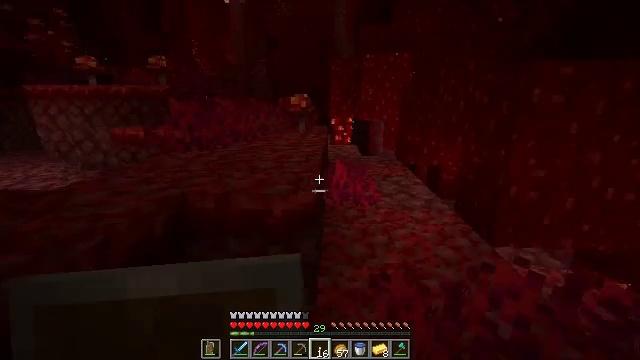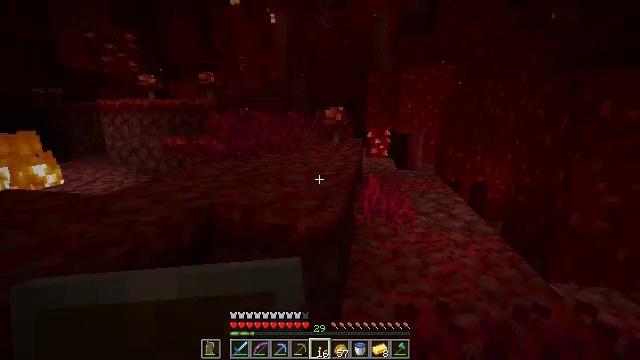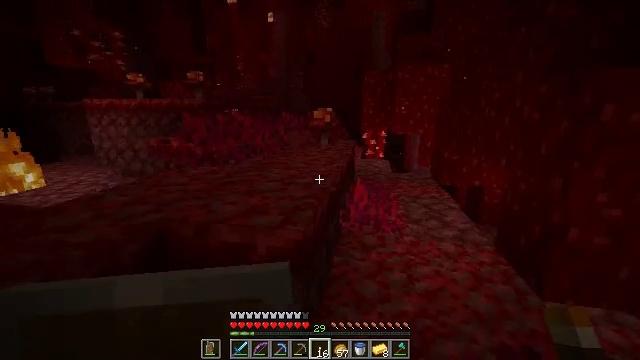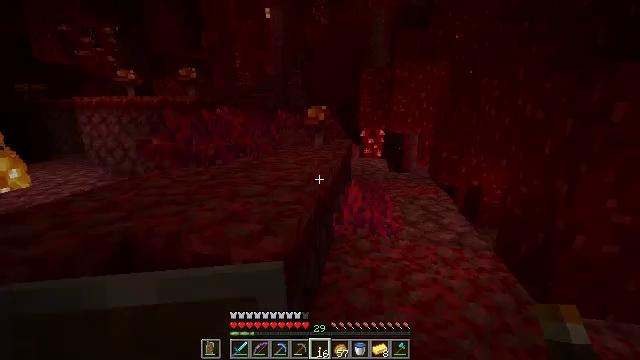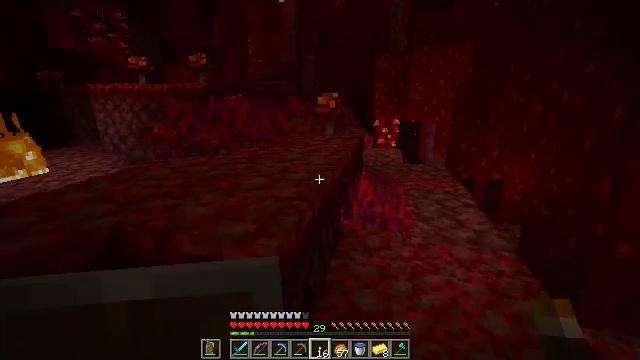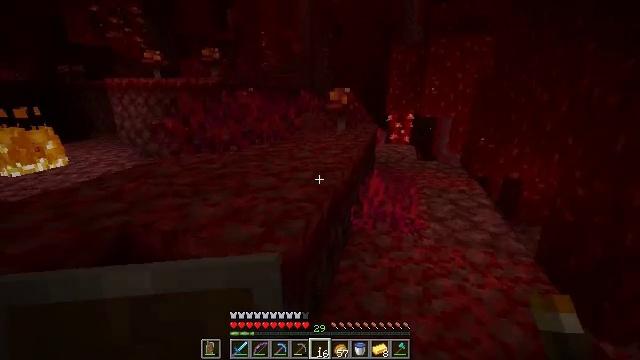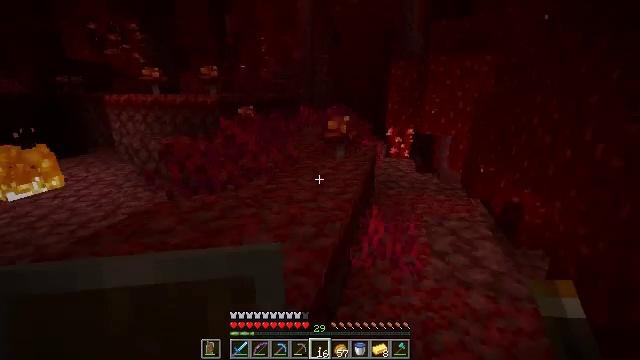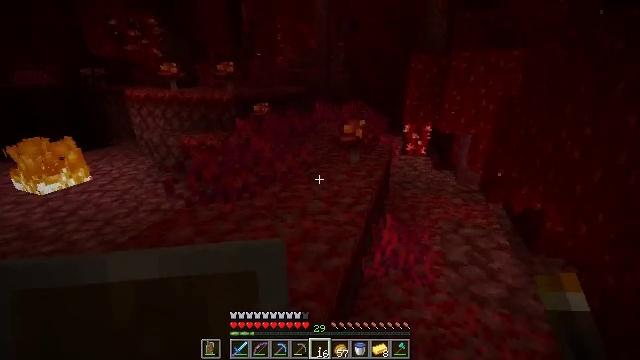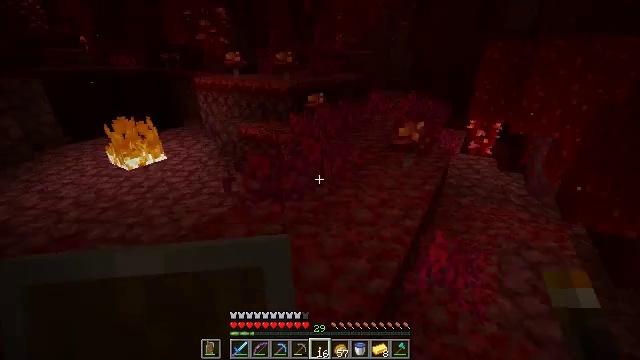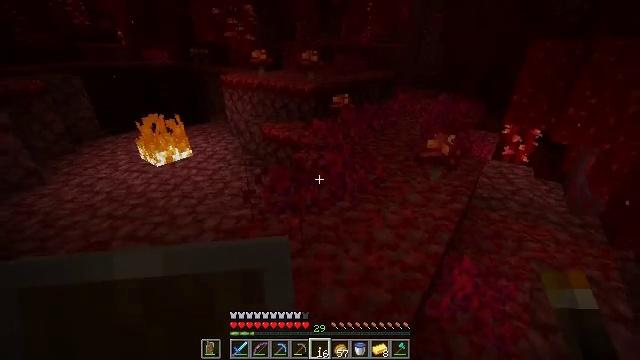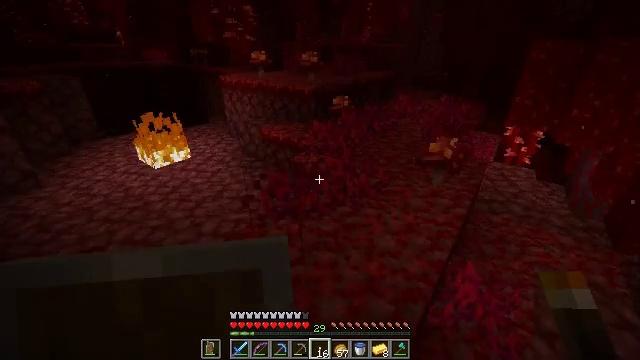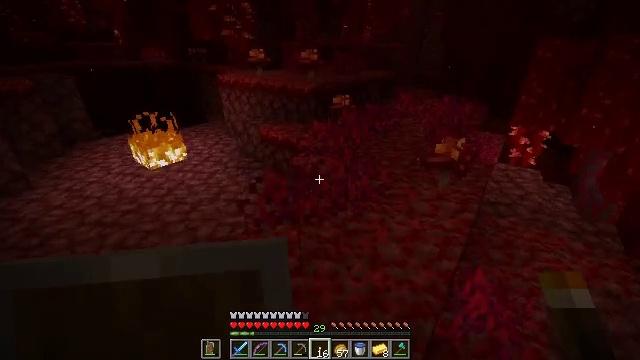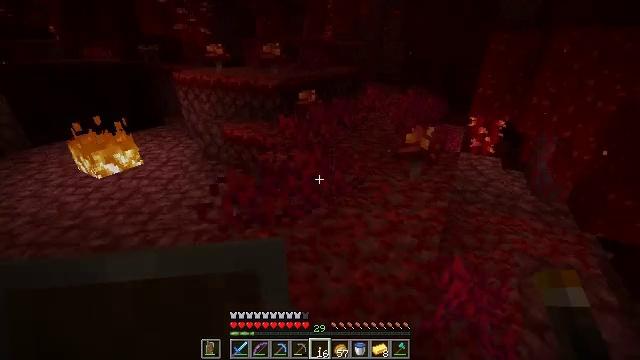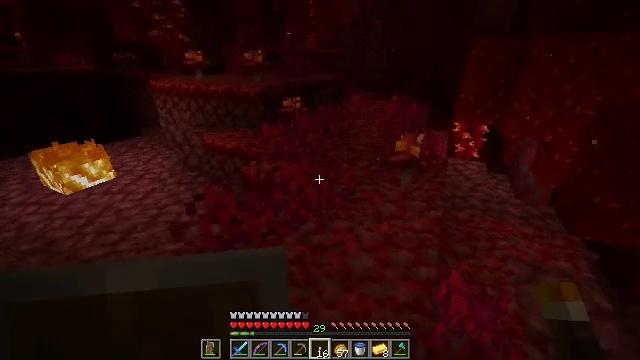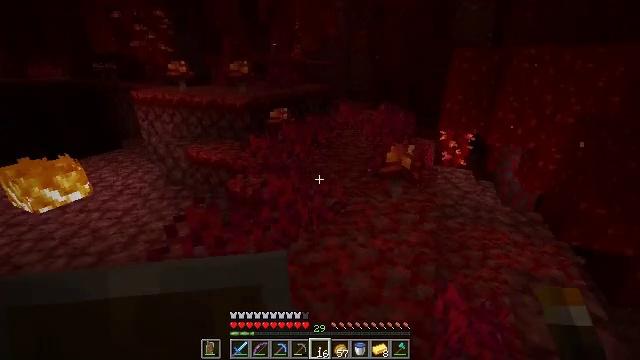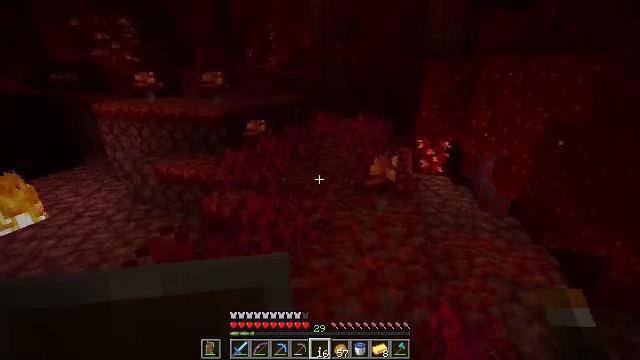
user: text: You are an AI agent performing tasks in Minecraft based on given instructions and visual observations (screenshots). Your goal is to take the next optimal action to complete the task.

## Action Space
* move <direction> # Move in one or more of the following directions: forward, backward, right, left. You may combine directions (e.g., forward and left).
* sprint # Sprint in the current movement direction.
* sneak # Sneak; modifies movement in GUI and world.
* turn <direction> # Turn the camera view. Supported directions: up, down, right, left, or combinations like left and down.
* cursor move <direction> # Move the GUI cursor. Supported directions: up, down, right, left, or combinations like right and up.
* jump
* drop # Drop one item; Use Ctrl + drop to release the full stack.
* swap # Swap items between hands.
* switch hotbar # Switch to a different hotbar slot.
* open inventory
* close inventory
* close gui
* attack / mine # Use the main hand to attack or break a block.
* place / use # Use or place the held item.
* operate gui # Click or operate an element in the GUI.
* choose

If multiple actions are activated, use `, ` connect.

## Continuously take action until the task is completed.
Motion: motion action
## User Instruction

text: Collect crimson fungus by left-clicking.
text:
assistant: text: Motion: move forward and move right, turn left and up
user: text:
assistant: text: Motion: move forward and move right
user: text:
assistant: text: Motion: move forward
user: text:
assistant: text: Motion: move forward, turn left and down
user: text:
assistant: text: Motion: move forward, turn left and down, jump
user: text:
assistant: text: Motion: move forward and move left, jump
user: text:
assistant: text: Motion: move forward and move left, turn left and down, jump
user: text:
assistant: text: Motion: move forward and move left, turn left and down, jump
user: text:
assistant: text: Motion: move forward and move left, turn left and down
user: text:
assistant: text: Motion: move forward
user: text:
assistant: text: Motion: move forward
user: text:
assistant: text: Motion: move forward, turn right
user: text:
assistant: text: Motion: move forward, turn right and up
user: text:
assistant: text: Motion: move forward, turn right and up
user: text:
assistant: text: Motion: move forward, turn right and up
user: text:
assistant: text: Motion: move forward, turn right
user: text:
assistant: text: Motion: move forward, turn right and down
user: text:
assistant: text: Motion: move forward, turn right and down
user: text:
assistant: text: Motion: move forward, turn down
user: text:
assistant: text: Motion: move forward, turn left and down
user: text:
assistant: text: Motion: move forward, turn left and down
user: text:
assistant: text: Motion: move forward, turn down
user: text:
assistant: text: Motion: move forward, attack / mine
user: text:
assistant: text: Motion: move forward, turn left and down, attack / mine
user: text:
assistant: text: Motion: move forward, turn left and down
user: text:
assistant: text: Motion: move forward, turn left and up
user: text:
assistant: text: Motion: move forward, turn left and up
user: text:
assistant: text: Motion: no_op